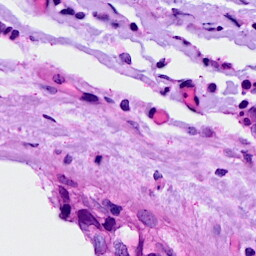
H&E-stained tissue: Breast